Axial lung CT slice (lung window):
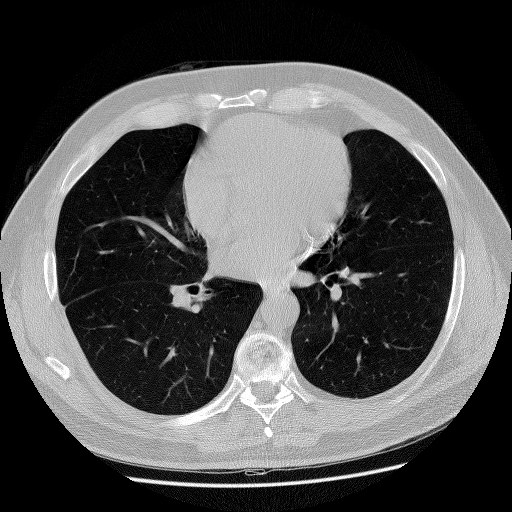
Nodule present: no